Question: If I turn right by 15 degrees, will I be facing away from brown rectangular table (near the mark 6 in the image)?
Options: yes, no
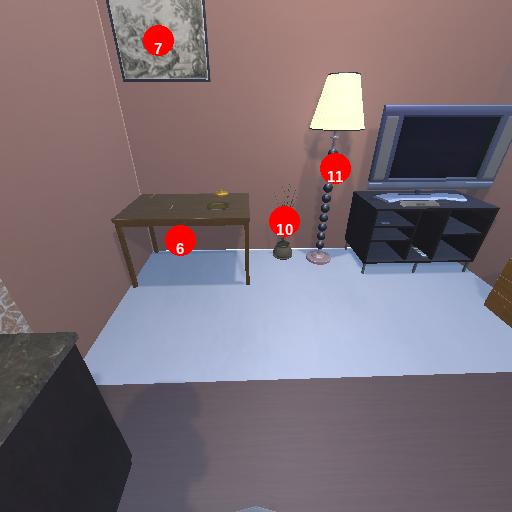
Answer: yes